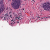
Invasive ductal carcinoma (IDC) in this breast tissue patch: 0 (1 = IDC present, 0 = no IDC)